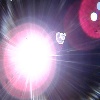
Label: sunburn